Question: The equation that I would like to use the cumsum function on is:

I need to create an array of 50 variables, which are dependent on each other. Theta_0 is given.
I am not sure how to use cumsum function because the current variable depends on previous variable.
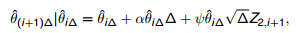
Answer: You can rewrite your equation like this:
theta_{i+1} =theta_i * [1+ alpha * Delta + Psi * Delta^0.5 *Z_{i+1} ]
let x_i = log(theta_i)
x_{i+1} = x_i +log[1+ alpha * Delta + Psi * Delta^0.5 *Z_{i+1} ]
and then
x_k = x_0 + sum_{i=1}^k log[1+ alpha * Delta + Psi * Delta^0.5 *Z_{i} ]
so if in matlab you make the vector v = log[1+ alpha * Delta + Psi * Delta^0.5 *Z]
then
x = x_0 + cumsum(v)